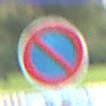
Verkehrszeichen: EingeschraenktesHalteverbot
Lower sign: ZeitangabenMitBeschraenkungAufWochentage9
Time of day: MorningAfternoon
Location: Outdoor (Urban)
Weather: PartlyCloudy
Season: NotSpecified
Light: Natural